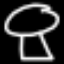
Label: mushroom